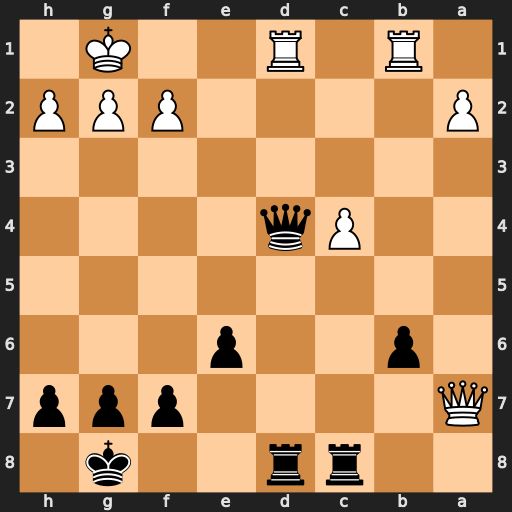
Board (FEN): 2rr2k1/Q4ppp/1p2p3/8/2Pq4/8/P4PPP/1R1R2K1
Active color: b
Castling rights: -
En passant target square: -
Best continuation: Qxd1+ Rxd1 Rxd1#